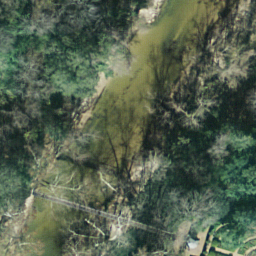
Label: river